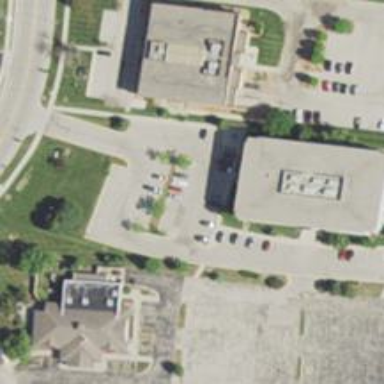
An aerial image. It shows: Parking area with surface.